Question: I'm working in a chart that has the following presentation:

?How do I make the category labels left aligned or justified? Actually they look centered but that is not what I require.
The code that I'm using is the following:
'''
JFreeChart chart = getChart();
CategoryPlot plot = (CategoryPlot) chart.getPlot();
BarRenderer renderer = (BarRenderer) plot.getRenderer();
renderer.setDrawBarOutline(true);
CategoryAxis domainAxis = plot.getDomainAxis();
domainAxis.setMaximumCategoryLabelLines(5);
CategoryLabelPositions p = domainAxis.getCategoryLabelPositions();
CategoryLabelPosition left = new CategoryLabelPosition(
RectangleAnchor.LEFT, TextBlockAnchor.CENTER_LEFT,
TextAnchor.CENTER_LEFT, 0.0,
CategoryLabelWidthType.RANGE, 0.70f //Assign 70% of space for category labels
);
domainAxis.setCategoryLabelPositions(CategoryLabelPositions
.replaceLeftPosition(p, left));
NumberAxis rangeAxis = (NumberAxis) plot.getRangeAxis();
rangeAxis.setStandardTickUnits(NumberAxis.createIntegerTickUnits());
BasicStroke stroke = new BasicStroke(1);
plot.setDomainGridlinePaint(Color.black);
plot.setDomainGridlineStroke(stroke);
plot.setRangeGridlinePaint(Color.black);
plot.setRangeGridlineStroke(stroke);
CategoryDataset cd = plot.getDataset();
setBarColors(renderer, plot, cd);
'''
Thanks.
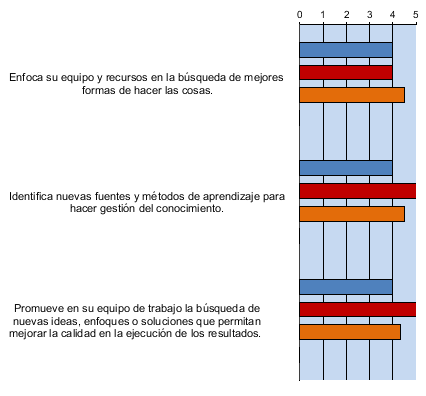
Answer: The category labels are instances of 'org.jfree.text.TextBlock', which does have a 'setLineAlignment(HorizontalAlignment alignment)' method, but I'm not seeing a way to get to them through the CategoryPlot or CategoryAxis APIs (there are a ton of methods and casts, so I can't tell you definitively such a method doesn't exist, just that I haven't found one). Overriding the 'createLabel' method in 'CategoryAxis' to set the alignment works, though.
(before your code to get the domain axis):
'''
plot.setDomainAxis(new CategoryAxis() {
@Override
protected TextBlock createLabel(Comparable category, float width, RectangleEdge edge, Graphics2D g2) {
TextBlock label = TextUtilities.createTextBlock(category.toString(), getTickLabelFont(category), getTickLabelPaint(category), width, this.getMaximumCategoryLabelLines(), new G2TextMeasurer(g2));
label.setLineAlignment(HorizontalAlignment.LEFT);
return label;
}
});
'''
You may want to post a request to the <URL> as David Gilbert would be the best person to answer this definitively.